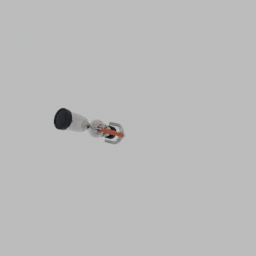
Label: appliances